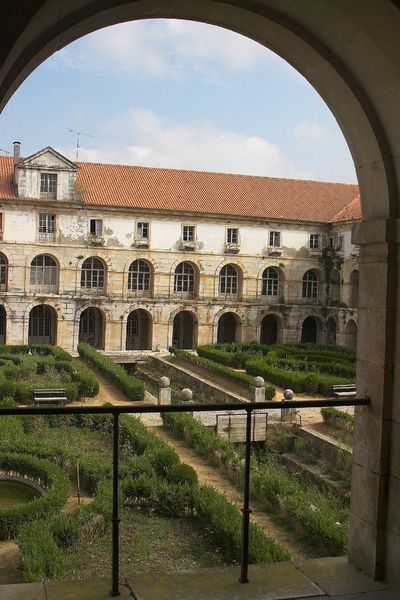
Titel: Klosterkirche Santa Maria in Alcobaca
Standort: Alcobaca, Santa Maria (EU - P)
Schlagwörter: fenster, frau, säule, dach, gebäude, haus, park, schloss, barock, gitter, kanal, garten, farbig, bogen, fassade, hecke, hof, bank, rundbogen, foto, innenhof, burg, kloster, becken, kugeln, geometrisch, wasserbecken, säulengang, kreuzgang, rondell, hecken, burgg, beschnitten, sulen, gartenparterre, gel#nder, gurg, gieebel